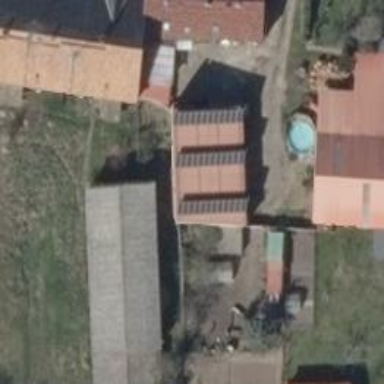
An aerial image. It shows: Solar photovoltaic panel generator producing electricity in small installation.